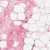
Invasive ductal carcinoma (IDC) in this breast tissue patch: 0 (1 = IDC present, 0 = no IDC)